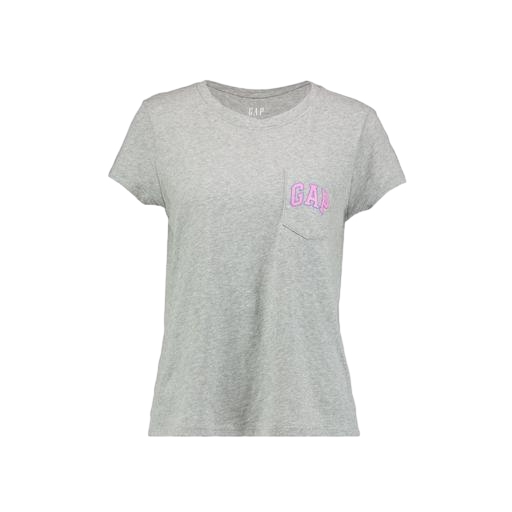
mid t-shirt, t-shirt twist graphic, regular t-shirt, white background